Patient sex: M
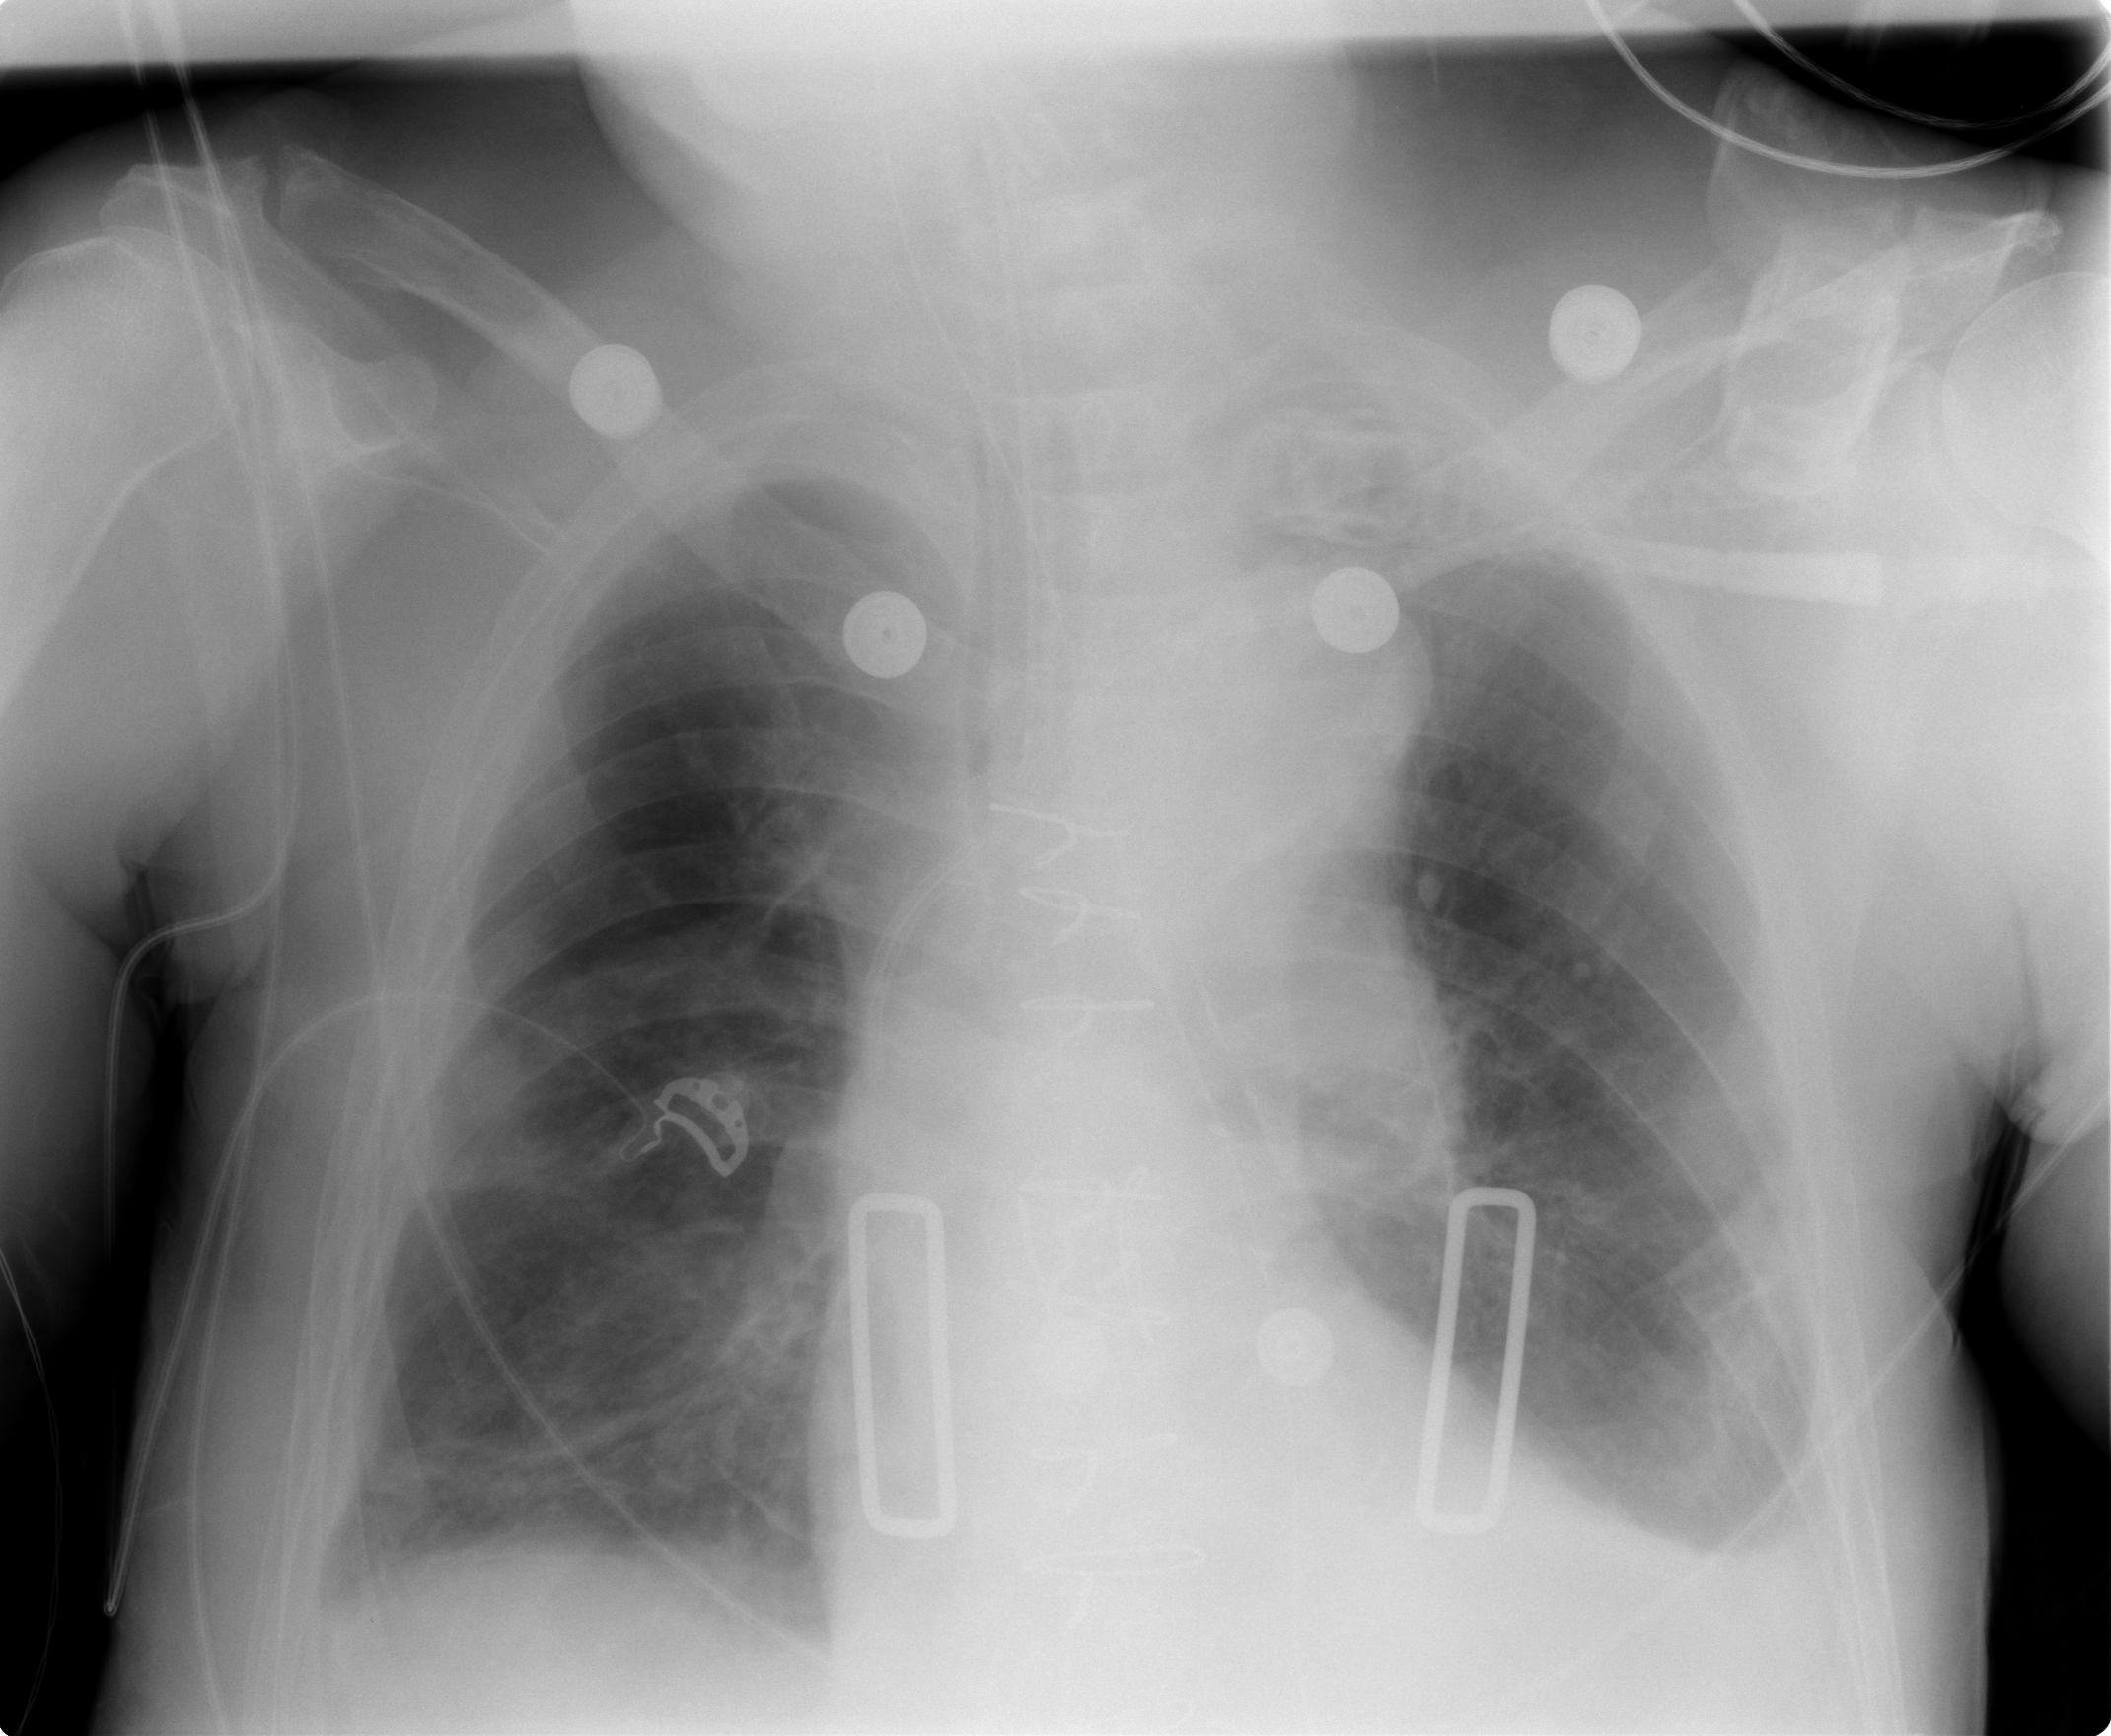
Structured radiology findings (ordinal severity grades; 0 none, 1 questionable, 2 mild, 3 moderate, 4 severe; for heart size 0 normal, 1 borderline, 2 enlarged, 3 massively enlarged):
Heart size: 0
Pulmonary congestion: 2
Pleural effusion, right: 0
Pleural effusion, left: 3
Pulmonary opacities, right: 1
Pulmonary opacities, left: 0
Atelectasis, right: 0
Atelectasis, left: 0